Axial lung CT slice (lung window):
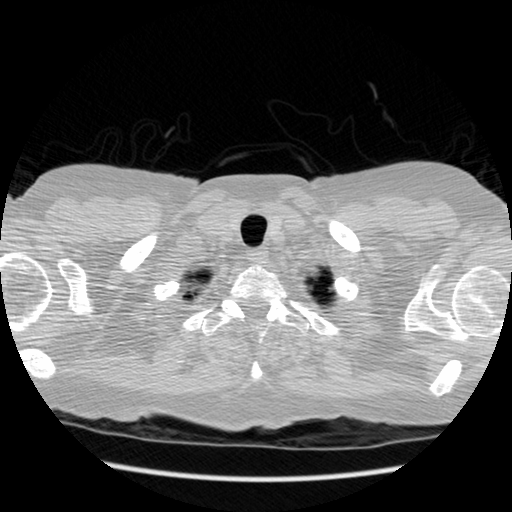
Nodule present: no